Interaction volume radius: 5 \u00c5
Interaction volume height: 25 \u00c5
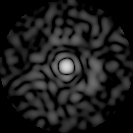
Disorder parameter: 0.8717